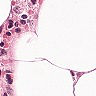
Metastatic tissue present: no